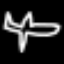
Label: airplane